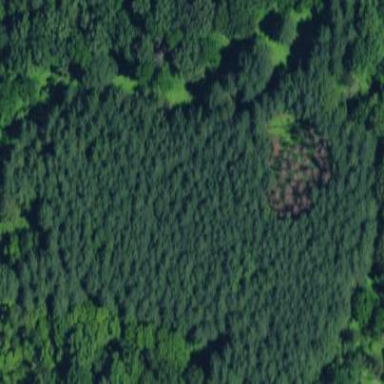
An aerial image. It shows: Evergreen needle-leaved woodland.